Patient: sex M, age 46
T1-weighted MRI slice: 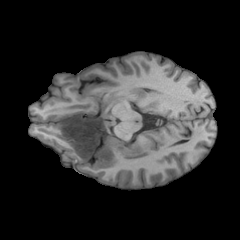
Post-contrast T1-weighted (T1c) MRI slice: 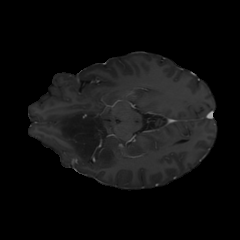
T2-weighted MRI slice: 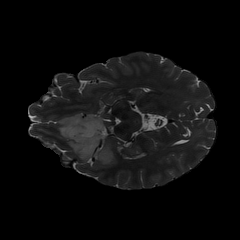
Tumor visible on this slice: yes
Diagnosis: Astrocytoma, IDH-mutant
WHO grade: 2